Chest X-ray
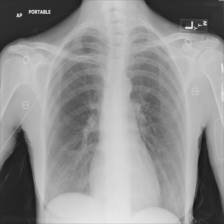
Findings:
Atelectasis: negative
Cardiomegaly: negative
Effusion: negative
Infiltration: negative
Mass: negative
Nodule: negative
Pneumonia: negative
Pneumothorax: negative
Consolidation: negative
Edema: negative
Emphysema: negative
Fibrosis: negative
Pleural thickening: negative
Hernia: negative